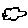
Label: cloud